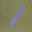
Label: 1